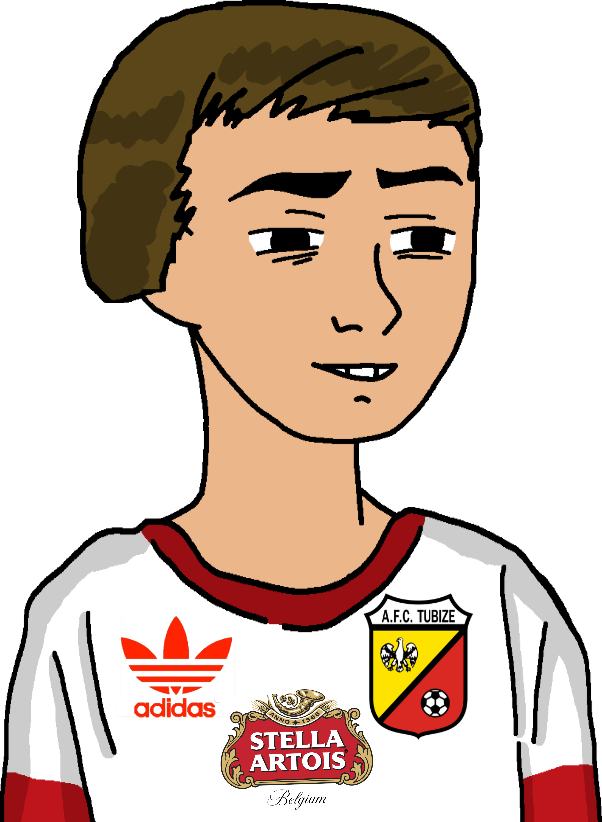
Label: 5_Twinkjak